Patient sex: M
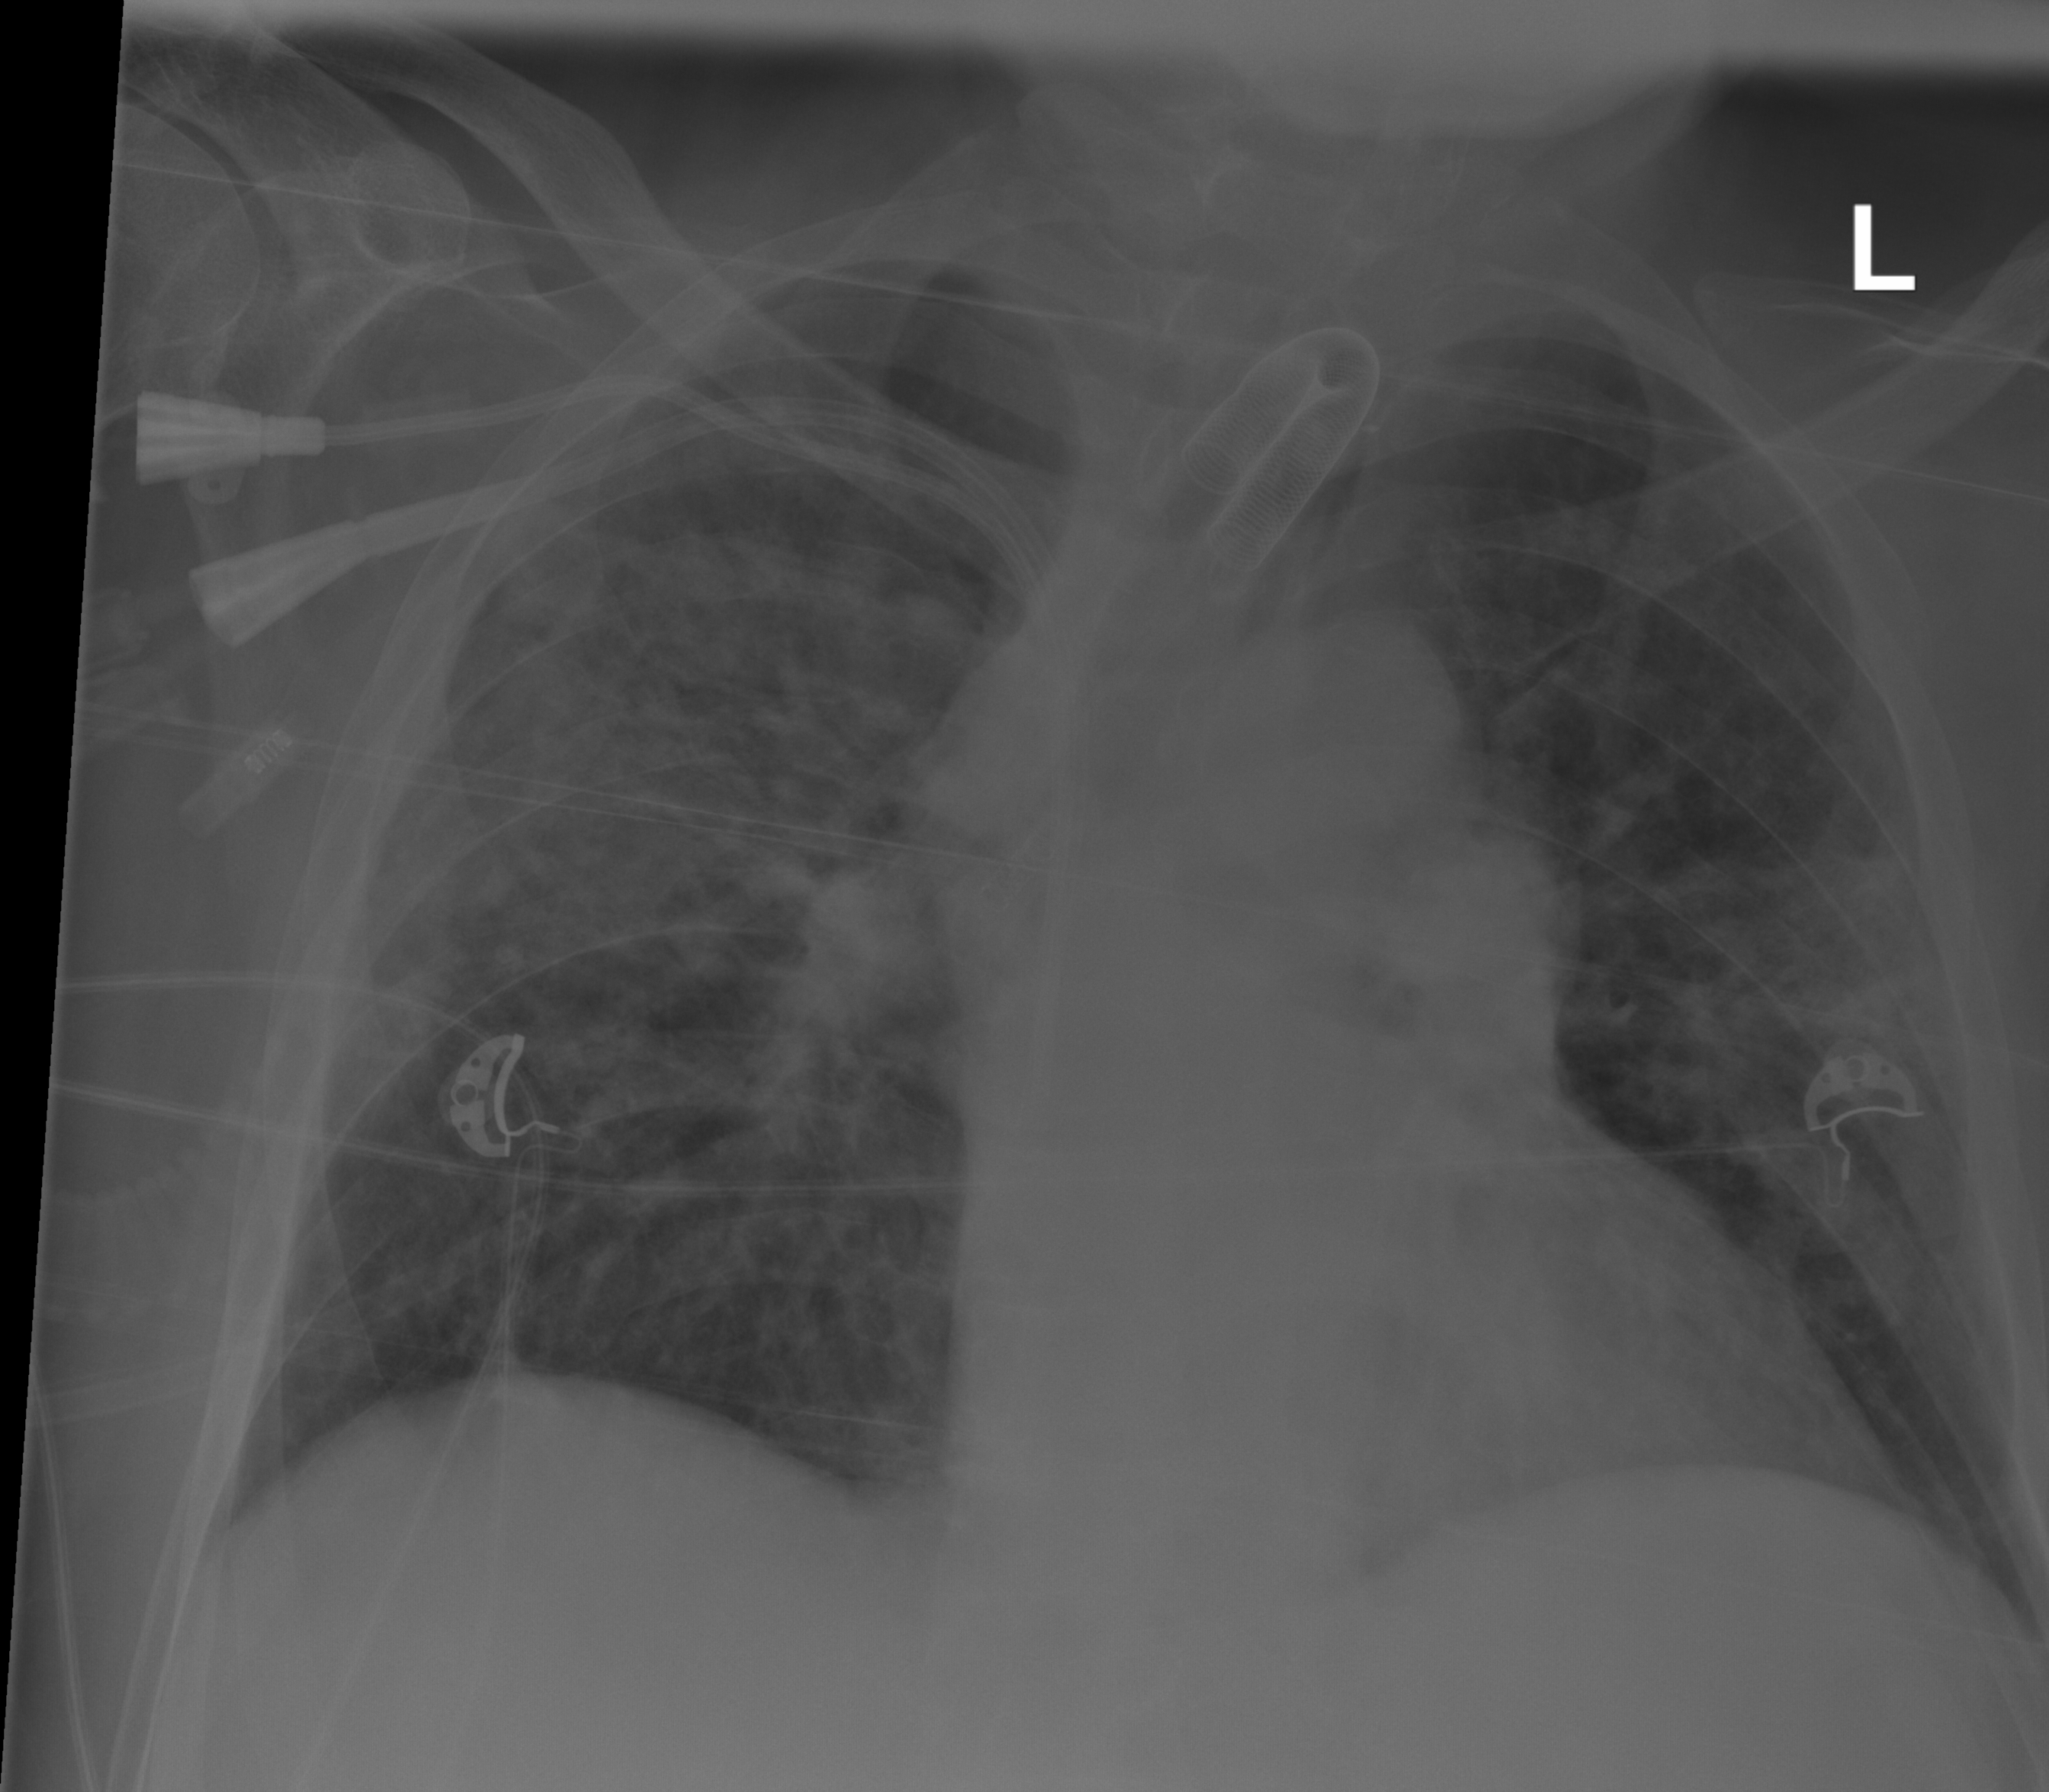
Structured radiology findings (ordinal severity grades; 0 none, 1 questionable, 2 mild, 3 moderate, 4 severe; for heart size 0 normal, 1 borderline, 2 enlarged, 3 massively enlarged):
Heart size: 0
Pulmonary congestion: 0
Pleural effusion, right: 0
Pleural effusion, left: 0
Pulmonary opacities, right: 3
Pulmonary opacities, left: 3
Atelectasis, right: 2
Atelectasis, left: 2